Question: I have a button that I want to
'''
<!DOCTYPE html>
<html>
<head>
<style>.animate-show.ng-hide-add,
.animate-show.ng-hide-remove {
-webkit-transition:all linear 0.5s;
-moz-transition:all linear 0.5s;
-o-transition:all linear 0.5s;
transition:all linear 0.5s;
display:block!important;
}
.animate-show.ng-hide-add.ng-hide-add-active,
.animate-show.ng-hide-remove {
line-height:0;
opacity:0;
padding:0 10px;
}
.animate-show.ng-hide-add,
.animate-show.ng-hide-remove.ng-hide-remove-active {
line-height:20px;
opacity:1;
padding:10px;
border:1px solid black;
background:white;
}
.check-element {
padding:10px;
border:1px solid black;
background:white;
}
</style>
</head>
<body>
<div ng-app=App>
<button ng-click="showme=true">Submit</button>
<div class="check-element animate-show" ng-show="showme">
I show up when the Submit button is clicked.
</div>
</div>
<script type="text/javascript" src="http://ajax.googleapis.com/ajax/libs/angularjs/1.2.0-rc.3/angular.min.js"></script>
<script type="text/javascript" src="http://ajax.googleapis.com/ajax/libs/angularjs/1.2.0-rc.3/angular-animate.min.js"></script>
<script type="text/javascript">
angular.module('App', ['ngAnimate']);
</script>
</body>
</html>
'''
It is working well:

But how do I get it to fade away after a few moments the same way it faded in?
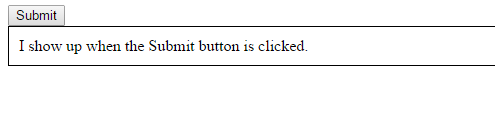
Answer: I have setup a <URL> that fades out the DIV 5 secs after submit button is clicked. Below is how it looks:
'''
var myApp = angular.module('App', ['ngAnimate']);
myApp.controller('MyController', ['$scope', '$timeout',
function($scope, $timeout) {
$scope.showme = false;
$scope.callAtTimeOut = function() {
$scope.showme = false;
}
$scope.animateDiv = function() {
$scope.showme = true;
$timeout(function() {
$scope.callAtTimeOut();
}, 5000);
}
}
]);
'''